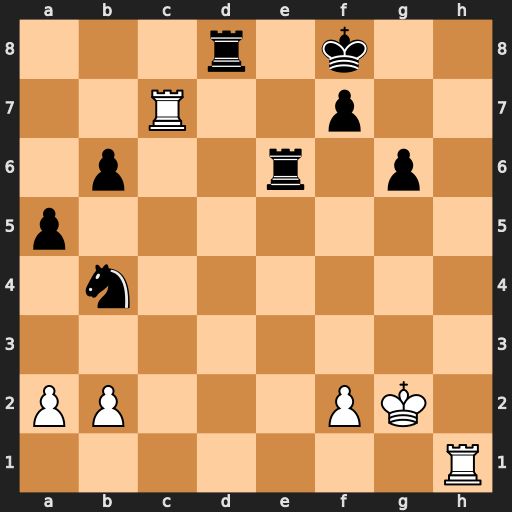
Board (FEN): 3r1k2/2R2p2/1p2r1p1/p7/1n6/8/PP3PK1/7R
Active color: w
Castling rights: -
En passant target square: -
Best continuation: Rh8+ Kg7 Rxd8